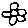
Label: flower